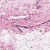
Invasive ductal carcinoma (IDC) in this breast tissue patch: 0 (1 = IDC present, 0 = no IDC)